Question: I have a Share Point 2013 web site and a blog in it. Since my posts will include a lot of special text content, I need to add more styles that I will use on all posts. Typically all styles appear in the top ribbon bar when creating a new post.

How to add the new style in Share Point Designer 2013?
What do I need to do?
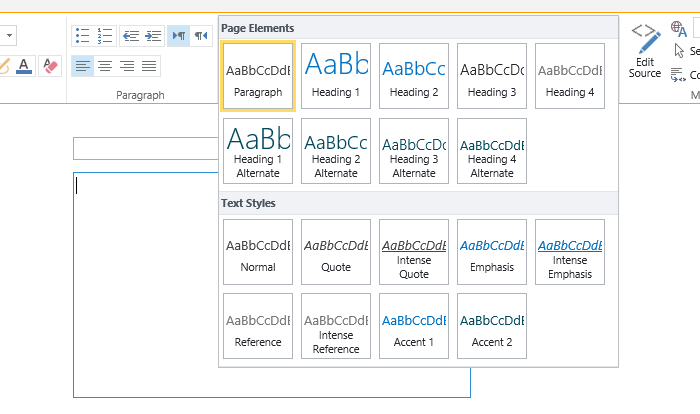
Answer: What you are looking for are custom styles for the SharePoint RichText editor. The nice thing is that all you have to do is add some custom CSS and SharePoint will magically render new text styles. you can also do this with SharePoint Designer if you have a custom master page or if you just specify the alternate CSS somewhere.
The "magic" CSS is something like the following:
'''
.ms-rteStyle-MySpecialStyle {
-ms-name: "My special style";
font-style: bold;
color: red;
}
h2.ms-rteElement-SpecialHeading{
-ms-name: "Special Heading";
font-style: bold;
color: green;
}
'''
The difference between the two is the 'rteElement' vs. 'rteStyles', but the difference becomes clear once you look at your screenshot: Page Elements and Text Styles. The difference is that you style particular with one, e.g. H1, H2, SPAN, and you style text passages with the other - SharePoint actually adds a 'span' tag around the text and assigns it your style.
Enough of the words, a couple of complete blog articles to help you get started:
- <URL>